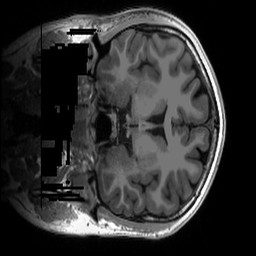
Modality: T1w
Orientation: coronal
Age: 22
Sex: male